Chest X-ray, PA view. Patient: 43 years old, sex F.
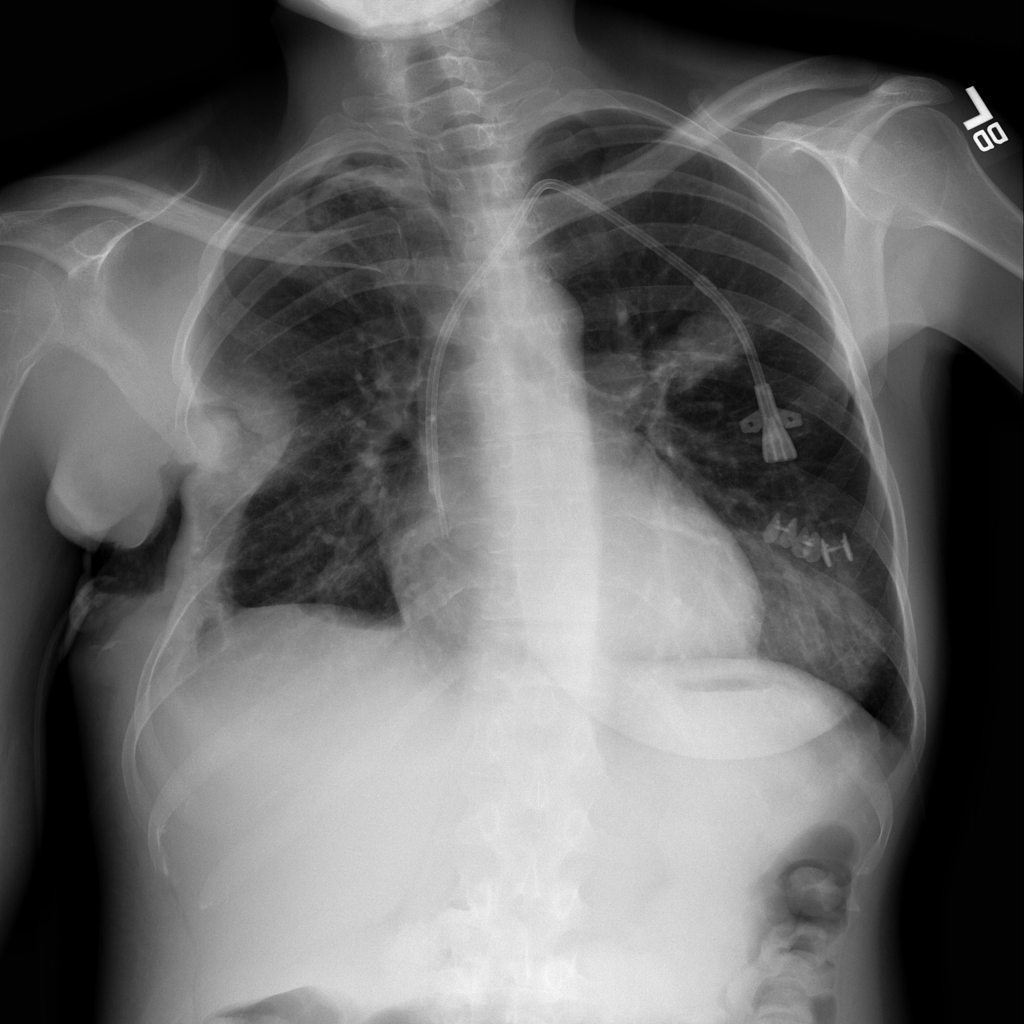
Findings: Fibrosis